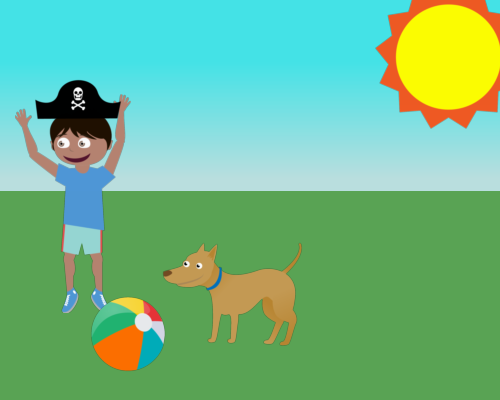
a big sun at the left sky on middle is a dog facing left on front dog foot is a colored ball on left is a happy boy jump wearing pirate hat